Interaction volume radius: 10 \u00c5
Interaction volume height: 50 \u00c5
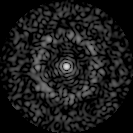
Disorder parameter: 0.8372